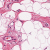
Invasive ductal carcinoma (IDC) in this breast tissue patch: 0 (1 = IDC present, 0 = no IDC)